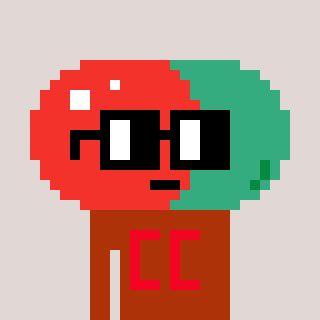
a pixel art character with square black glasses, a pill-shaped head and a hotbrown-colored body on a warm background